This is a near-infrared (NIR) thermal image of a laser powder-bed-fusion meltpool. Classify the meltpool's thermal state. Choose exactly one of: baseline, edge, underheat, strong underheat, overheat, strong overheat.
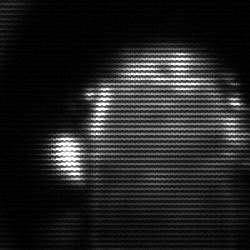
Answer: baseline